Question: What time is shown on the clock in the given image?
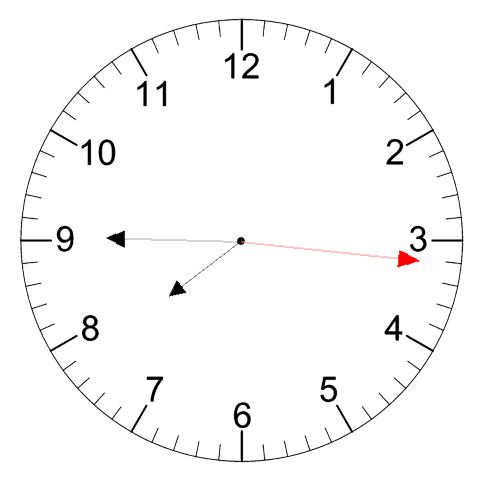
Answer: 07:45:16